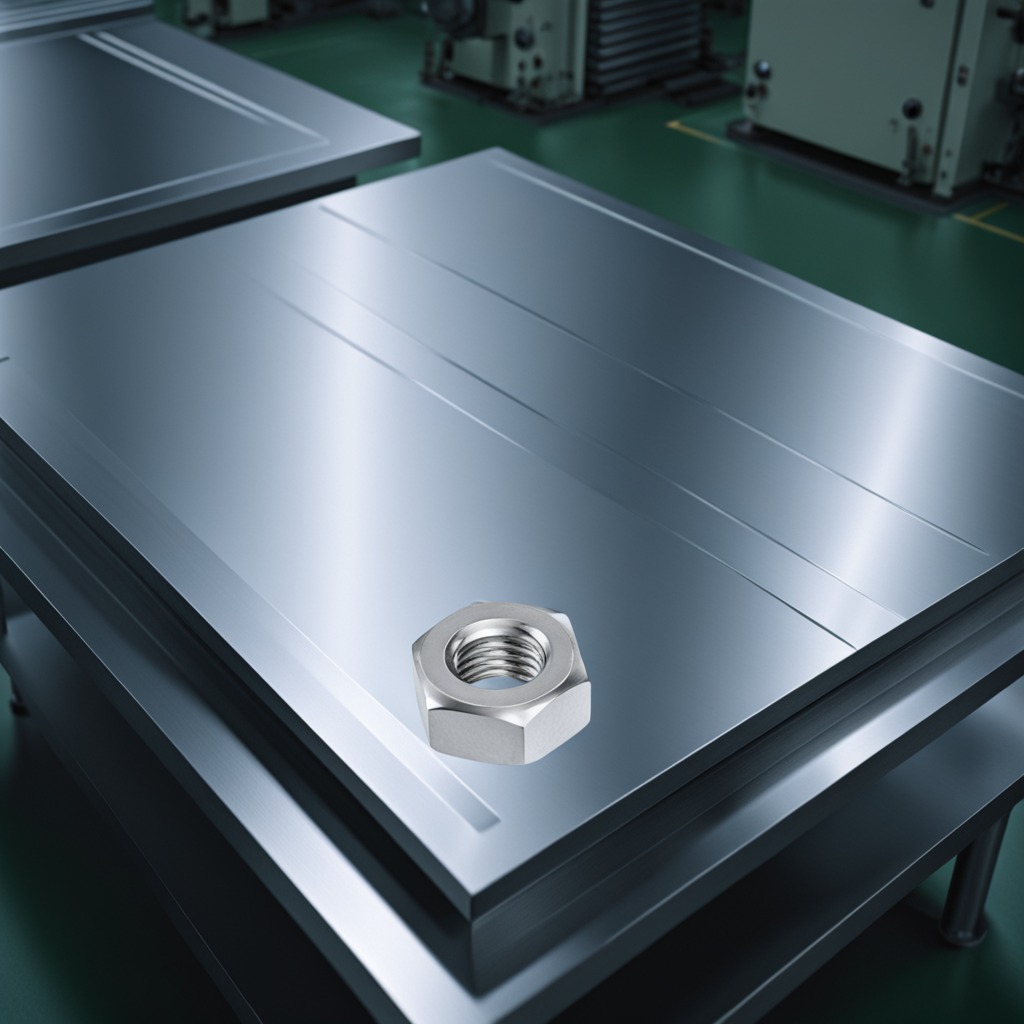
A metal nut is lying on the metal table in a machine shop under fluorescent lights.